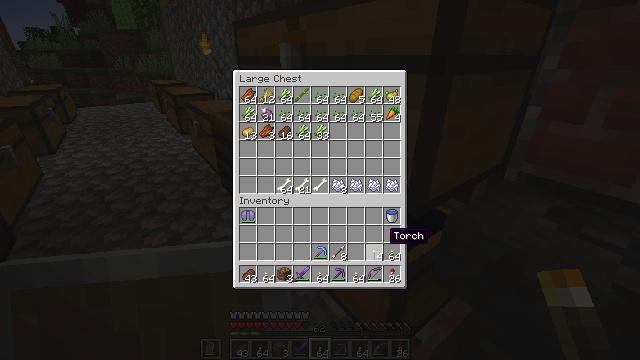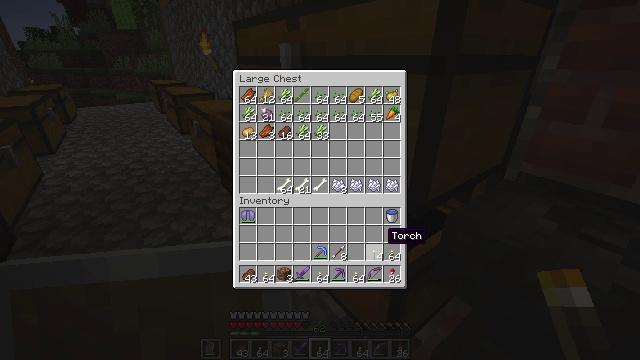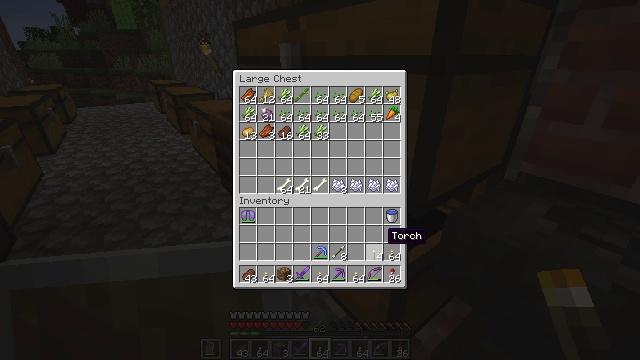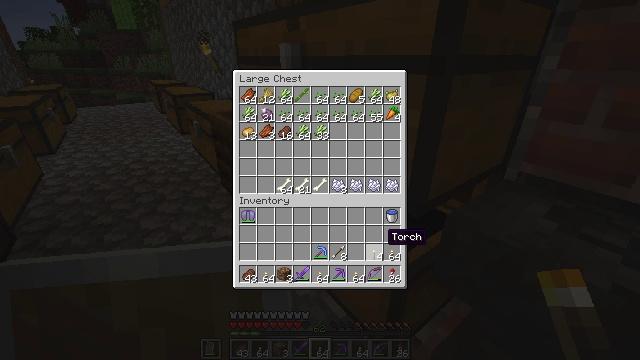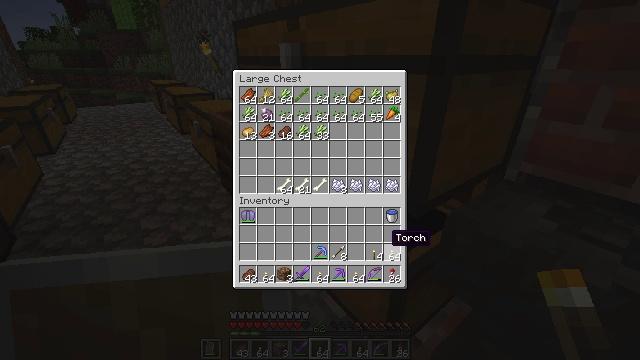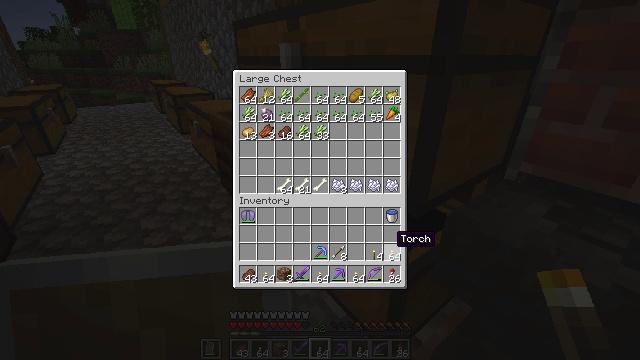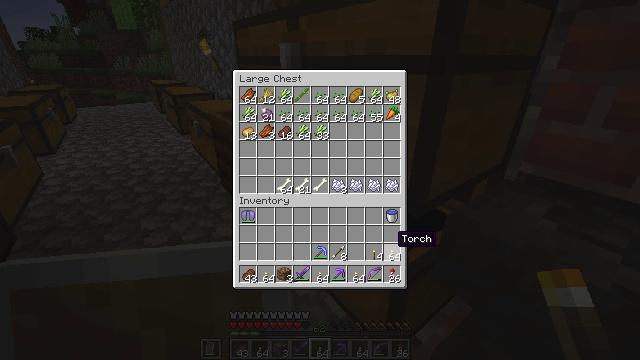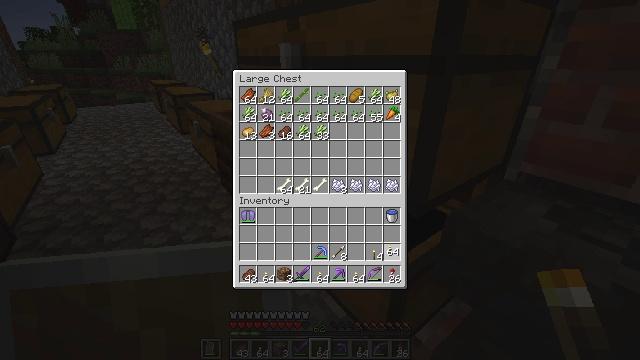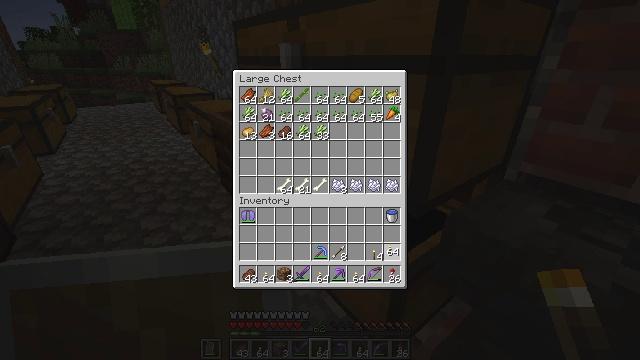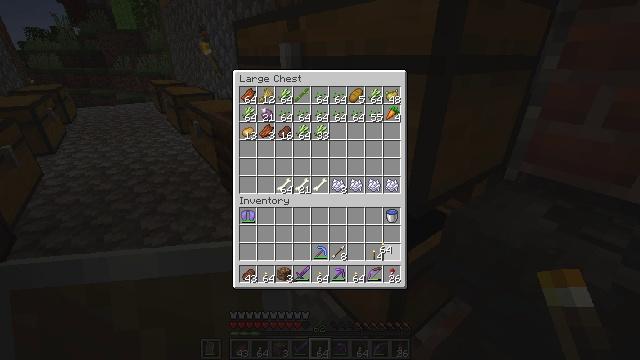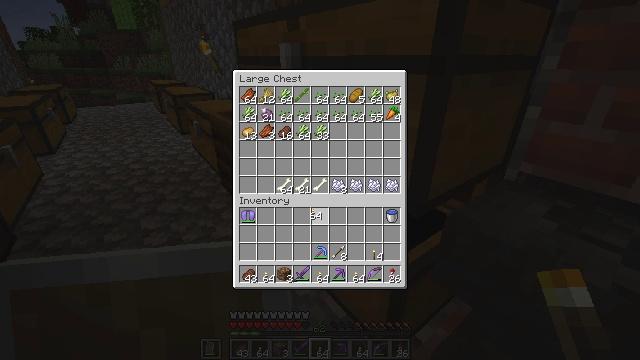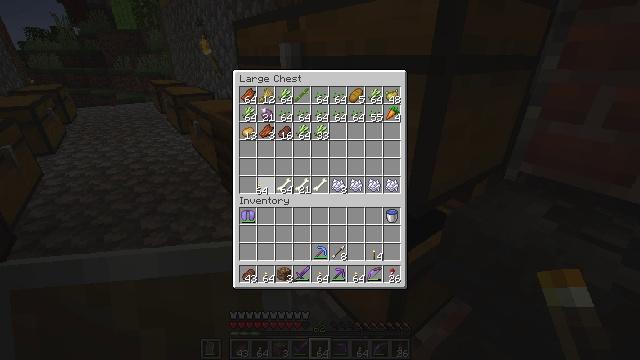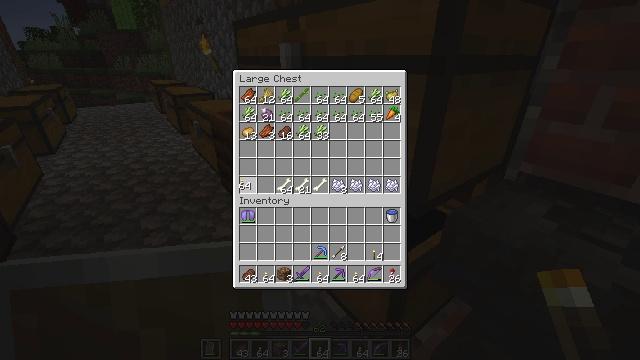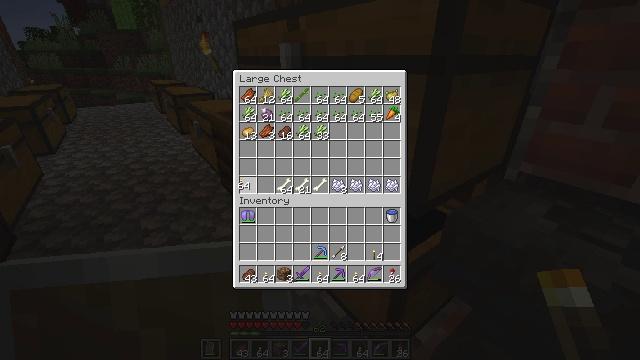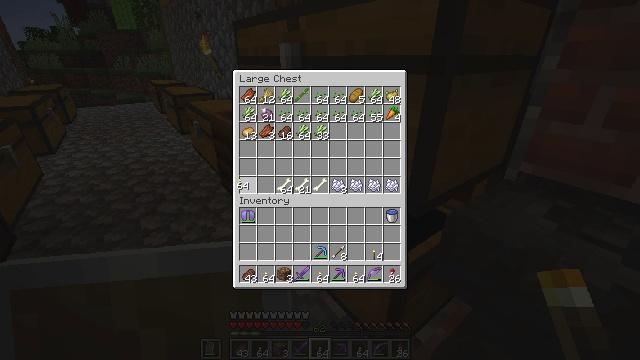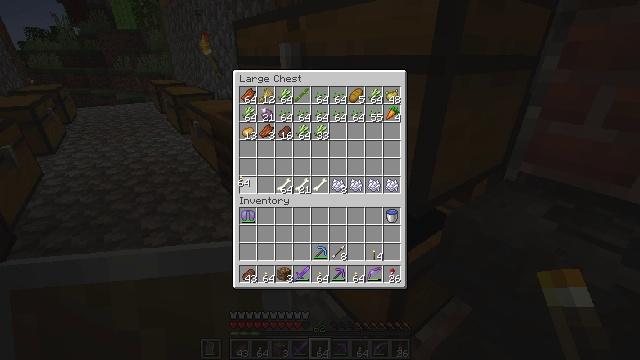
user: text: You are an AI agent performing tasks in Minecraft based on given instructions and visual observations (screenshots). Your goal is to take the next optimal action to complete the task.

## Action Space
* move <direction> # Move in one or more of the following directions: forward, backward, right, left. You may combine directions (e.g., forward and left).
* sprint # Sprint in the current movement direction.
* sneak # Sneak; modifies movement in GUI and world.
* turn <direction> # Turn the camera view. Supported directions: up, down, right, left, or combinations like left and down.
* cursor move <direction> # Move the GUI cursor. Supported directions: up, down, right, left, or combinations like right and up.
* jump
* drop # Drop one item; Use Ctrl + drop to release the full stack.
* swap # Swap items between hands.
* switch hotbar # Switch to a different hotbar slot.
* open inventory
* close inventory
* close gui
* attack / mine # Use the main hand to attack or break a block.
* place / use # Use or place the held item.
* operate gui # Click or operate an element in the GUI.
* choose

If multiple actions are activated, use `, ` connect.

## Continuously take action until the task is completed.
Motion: motion action
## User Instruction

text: Use a pickaxe to gather the ender chest.
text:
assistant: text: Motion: no_op
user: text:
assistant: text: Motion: no_op
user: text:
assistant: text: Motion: no_op
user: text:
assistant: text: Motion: no_op
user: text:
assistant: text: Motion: no_op
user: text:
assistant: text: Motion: no_op
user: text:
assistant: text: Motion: attack / mine
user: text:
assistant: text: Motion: attack / mine
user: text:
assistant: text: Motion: turn left, attack / mine
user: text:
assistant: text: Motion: turn left and up
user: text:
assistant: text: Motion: turn left and up
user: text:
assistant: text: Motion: turn left
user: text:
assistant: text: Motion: no_op
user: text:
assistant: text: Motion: no_op
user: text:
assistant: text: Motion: no_op
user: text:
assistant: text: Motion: turn right and up
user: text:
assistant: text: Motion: no_op
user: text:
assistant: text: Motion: no_op
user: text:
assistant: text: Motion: no_op
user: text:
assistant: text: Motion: no_op
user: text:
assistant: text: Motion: no_op
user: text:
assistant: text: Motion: no_op
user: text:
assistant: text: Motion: no_op
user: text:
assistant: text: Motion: no_op
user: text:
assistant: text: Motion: no_op
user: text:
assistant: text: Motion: no_op
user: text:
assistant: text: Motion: no_op
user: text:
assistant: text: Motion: use / place
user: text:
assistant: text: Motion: use / place
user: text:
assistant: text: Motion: turn right, use / place